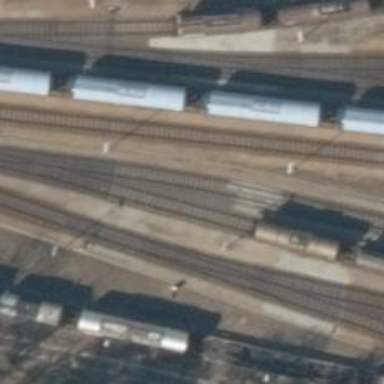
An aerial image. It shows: Railway switch.